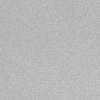
Atmospheric dust classification: dusty